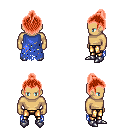
a pixel art fantasy rpg character, male body template, human, tanned skin, blue tattered cape, gold greaves, red short topknot hairstyle, metal boots, four views (front, back, left, right), 2x2 character sprite sheet, small pixel art, hard edges, no anti-aliasing